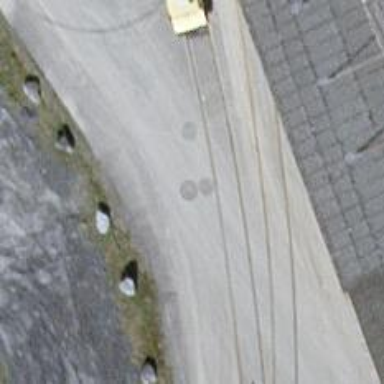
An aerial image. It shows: Single railway spur track.